Question: All,
I am experimenting with Linq and Entity Framework (athough I am using nHydrate) in VB.NET. Lets say I have 3 tables as follows:

So Table1 is the top level grandparent which has a number of records/entities.
I want to select all of Table3 records/entities that are related to a specific Table1 instance. I want to do this as part of some search functionality.
I want to take an instance of Table1 as my starting point, i.e.
'''
Public Class MySearch
Private _lookUnder As System.Data.Objects.DataClasses.EntityObject
Public Sub Search()
...
CType(_lookUnder, Table1) ' ???? need to linq here ????
...
End Sub
End Class
'''
Can this be done completely with Linq? C# answers are welcome.
I've tried looking at <URL> but didn't help too much.
Thanks,
Andez
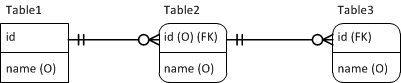
Answer: Ideally, you should have access to the context, making something like this possible (C#):
'''
var relatedTable3s = context.Table3s.Where(t3 => t3.Table2.Table1.id == _lookUnder.id);
'''
I suppose something like this might work, too:
'''
var relatedTable3s =
from t2 in _lookUnder.Table2s.AsQueryable()
from t3 in t2.Table3s
select t3;
'''
... otherwise written as:
'''
var relatedTable3s = _lookUnder.Table2s.AsQueryable()
.SelectMany(t2 => t2.Table3s);
'''